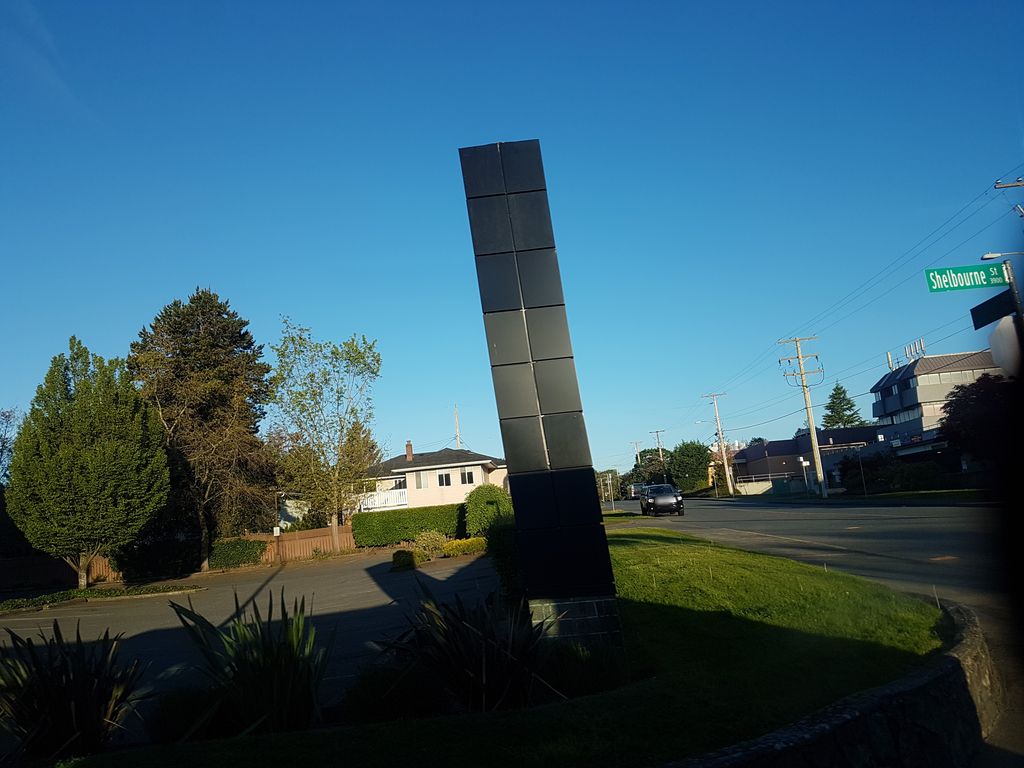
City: victoria